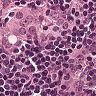
Metastatic tissue present: yes